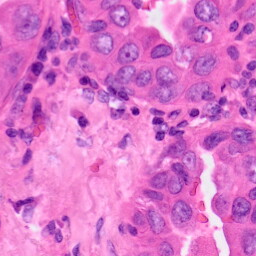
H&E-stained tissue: Lung